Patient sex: M
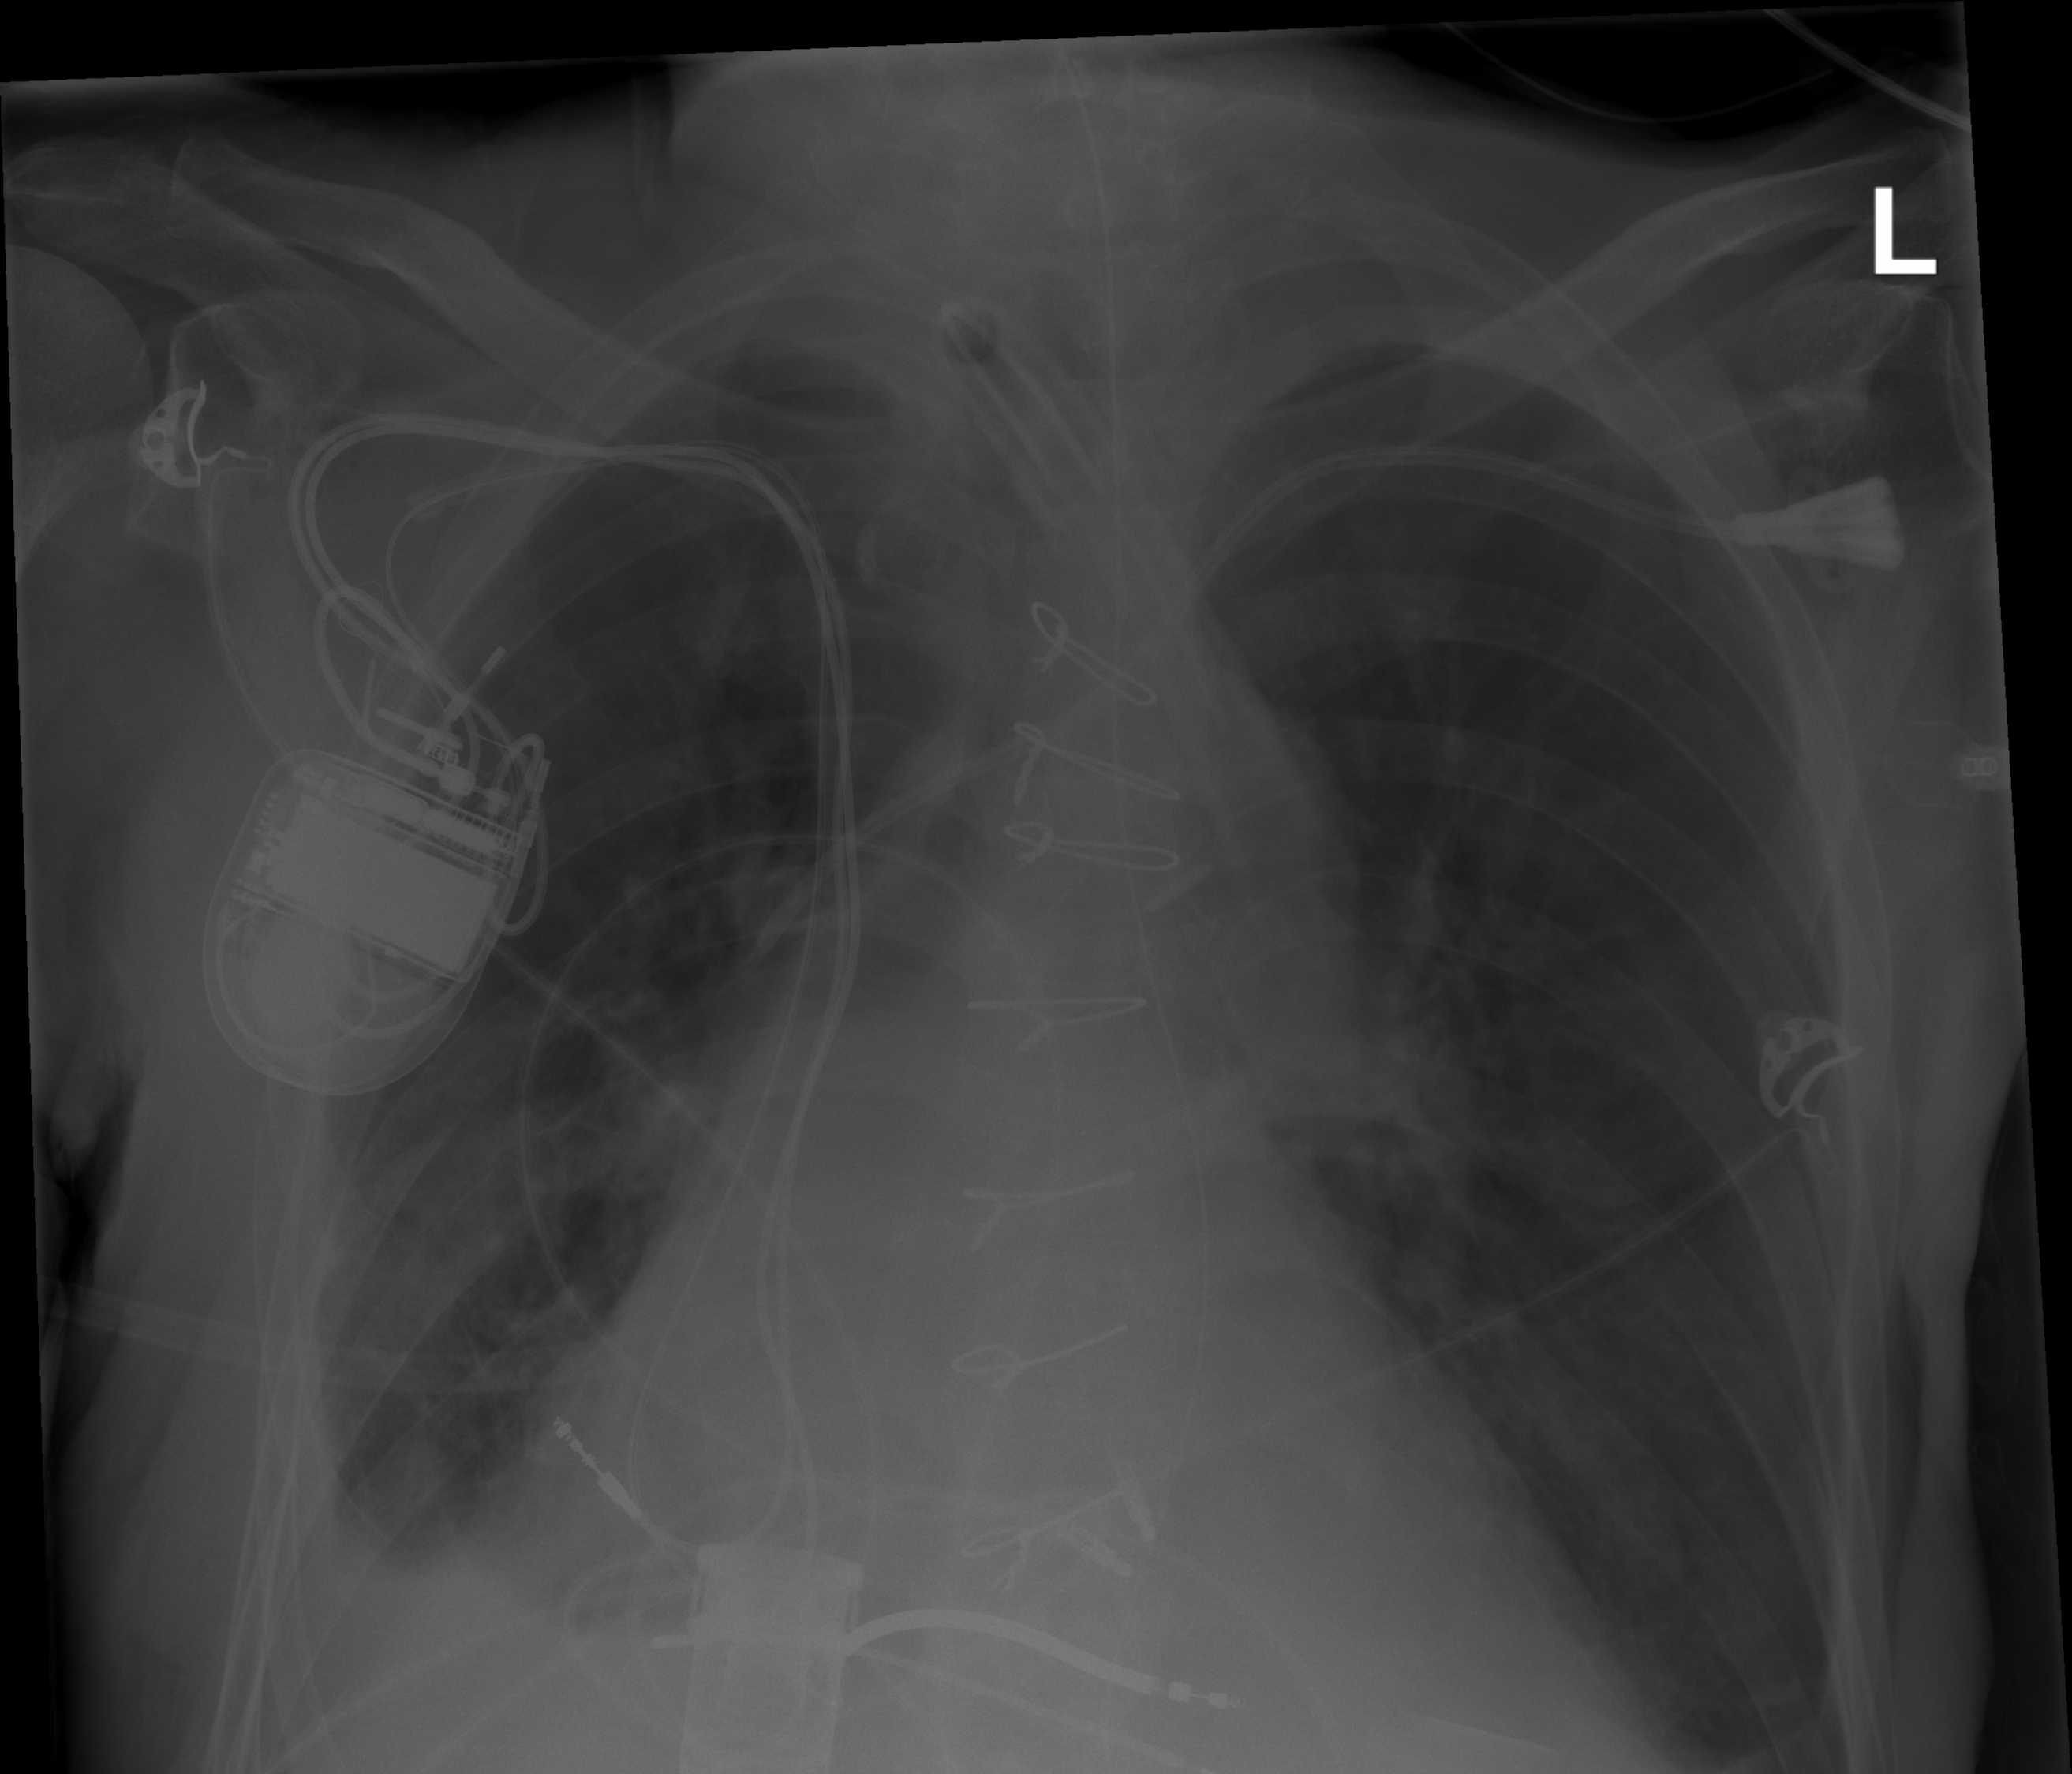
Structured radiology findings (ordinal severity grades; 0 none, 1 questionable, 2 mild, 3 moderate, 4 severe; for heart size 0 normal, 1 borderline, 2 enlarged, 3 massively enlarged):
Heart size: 0
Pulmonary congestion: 0
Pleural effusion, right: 2
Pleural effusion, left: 0
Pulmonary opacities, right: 2
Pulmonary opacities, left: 0
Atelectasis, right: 2
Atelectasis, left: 0